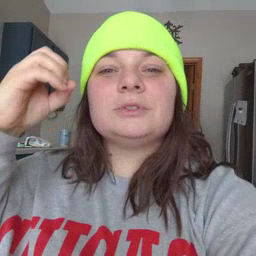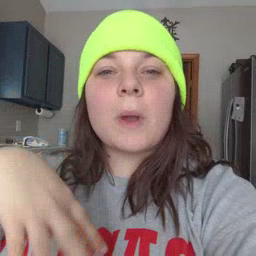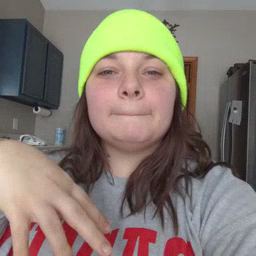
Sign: drop